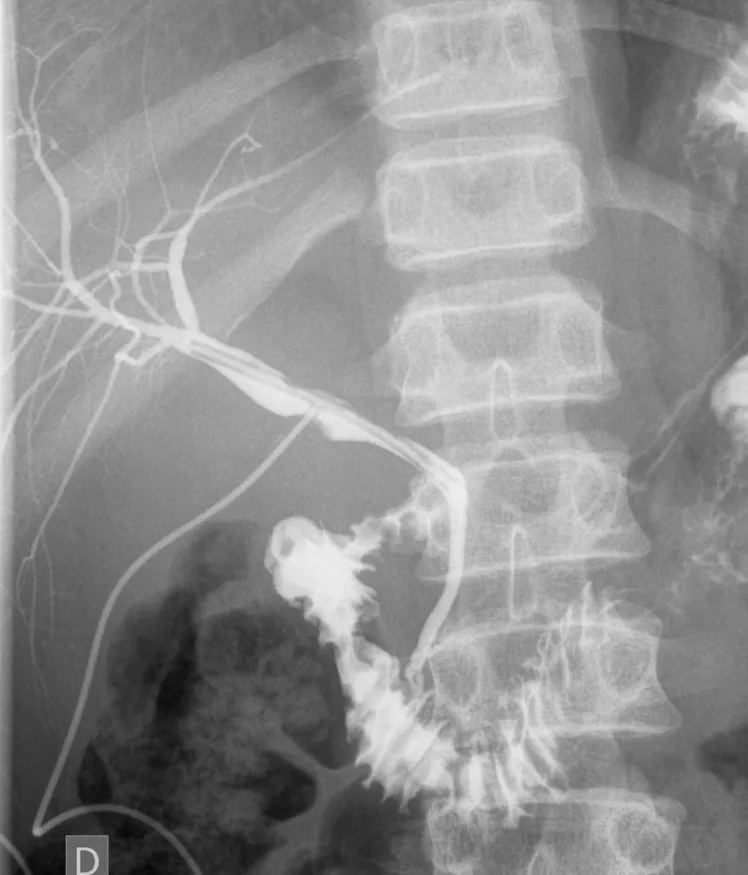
The cholangiography performed on 18th postoperative day. Normal opacification of the intra and extra-hepatic biliary channels are noted without signs of biliary leakage. Normal opacification of the duodenum is seen as well.
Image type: radiology (x_ray)